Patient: sex M, age 48
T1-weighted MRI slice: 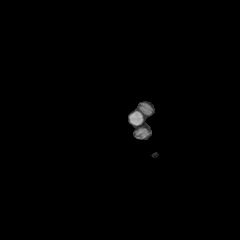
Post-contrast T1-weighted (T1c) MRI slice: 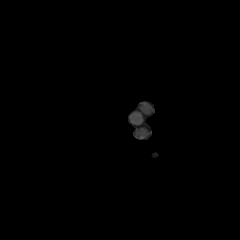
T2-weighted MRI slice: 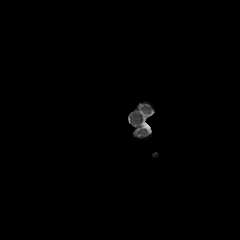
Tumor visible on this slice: no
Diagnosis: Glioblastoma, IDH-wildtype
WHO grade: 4